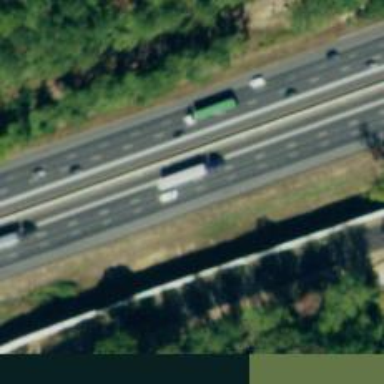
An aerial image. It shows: Motorway junction.